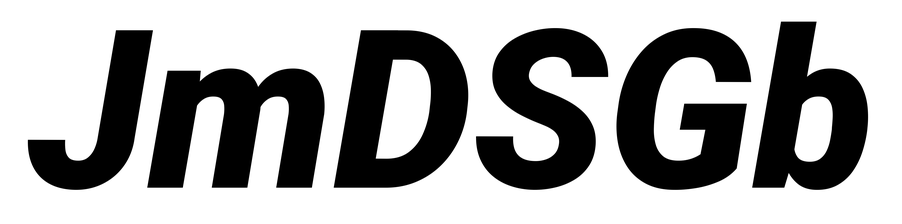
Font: Roboto-Italic_Black_Italic